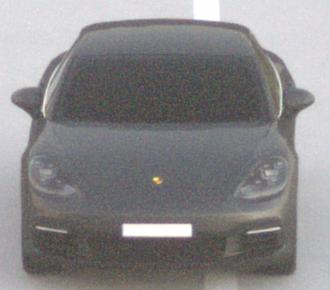
Make: Porsche
Model: Panamera
Detailed model: Panamera (971)
Model produced from: 2016/11
Model produced until: 2018/08
Doors: 5
Color: gray
Road condition: dry road
Daytime: sunrise or sunset
Contrast: low contrast